Interaction volume radius: 10 \u00c5
Interaction volume height: 10 \u00c5
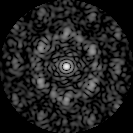
Disorder parameter: 0.6737